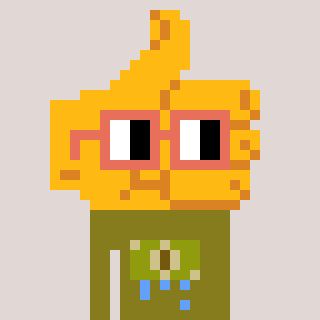
a pixel art character with square orange glasses, a thumbsup-shaped head and a gunk-colored body on a warm background